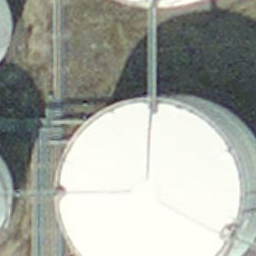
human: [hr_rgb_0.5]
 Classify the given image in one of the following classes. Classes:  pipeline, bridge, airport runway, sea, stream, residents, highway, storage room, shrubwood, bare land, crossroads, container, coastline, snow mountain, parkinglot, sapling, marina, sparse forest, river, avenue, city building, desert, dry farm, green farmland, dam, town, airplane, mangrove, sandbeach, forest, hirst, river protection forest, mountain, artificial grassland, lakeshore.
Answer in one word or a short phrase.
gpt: storage room